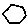
Label: hexagon